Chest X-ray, AP view. Patient: 57 years old, sex F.
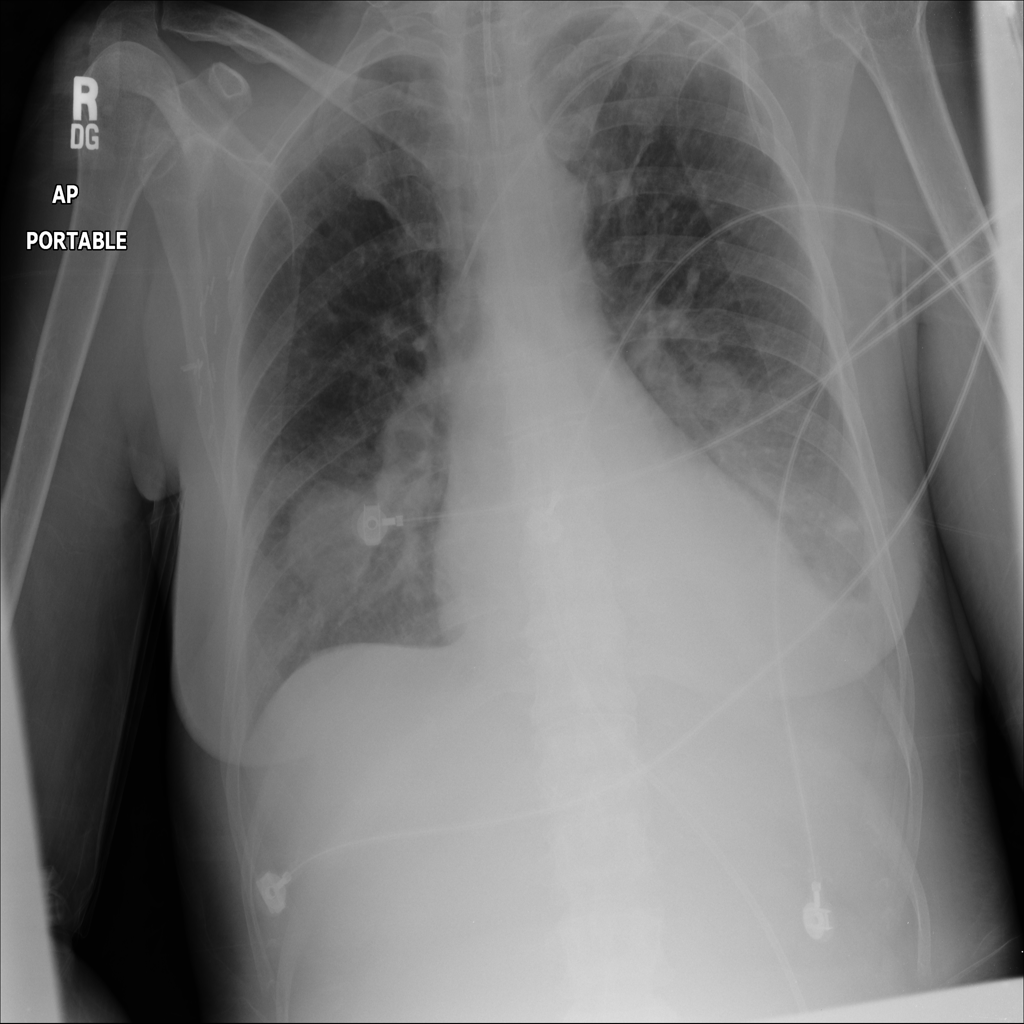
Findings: No Finding